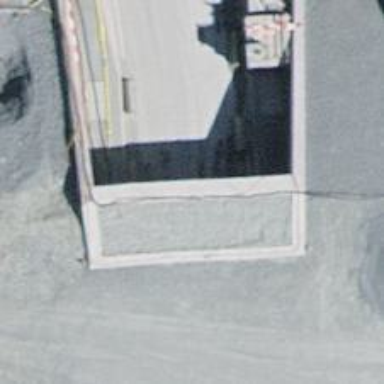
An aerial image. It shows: Retaining wall.